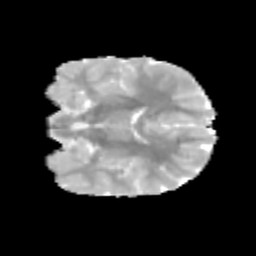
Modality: MD
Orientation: coronal
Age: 12
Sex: male
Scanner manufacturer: siemens
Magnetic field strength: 3 T
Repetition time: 3.8 s
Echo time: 0.07 s